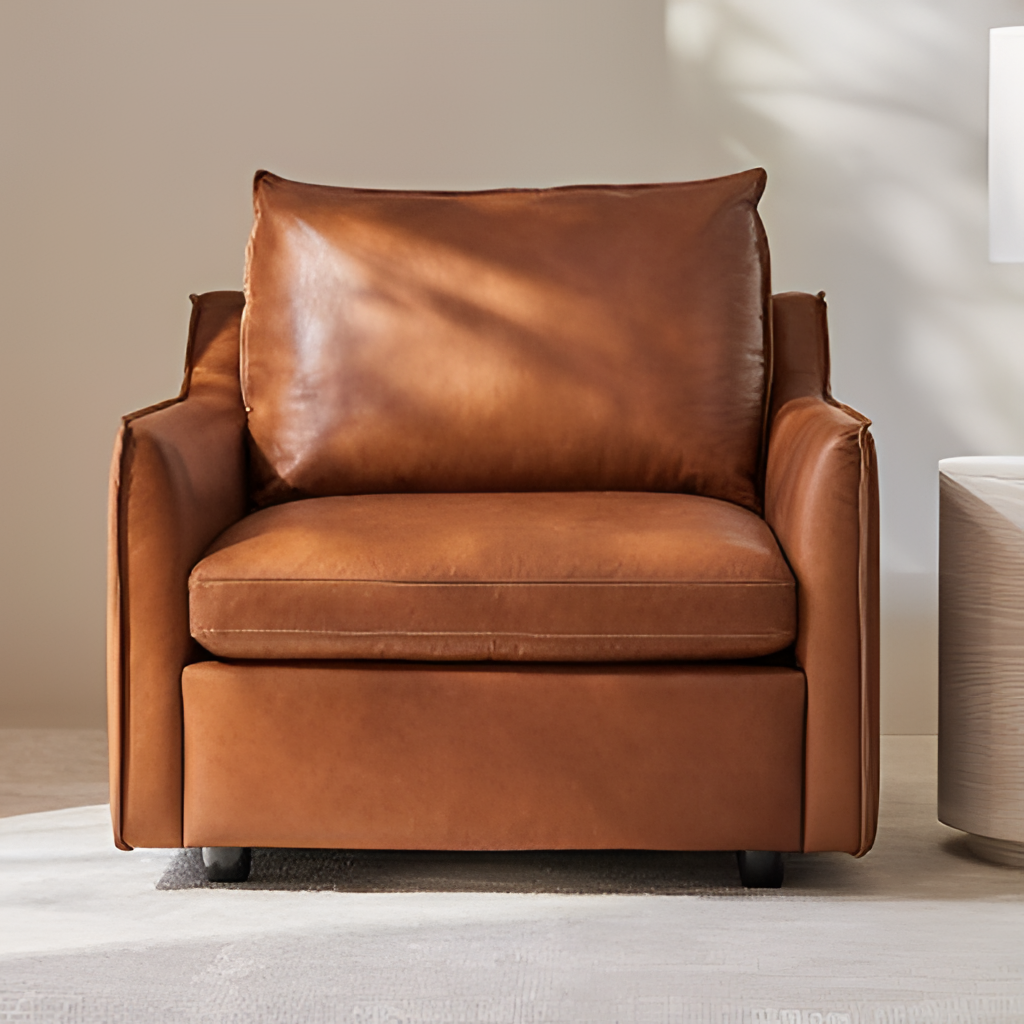
living room, brown leather armchair, modern, paint wallpaper, with solid pattern, fabric flooring, with plain pattern